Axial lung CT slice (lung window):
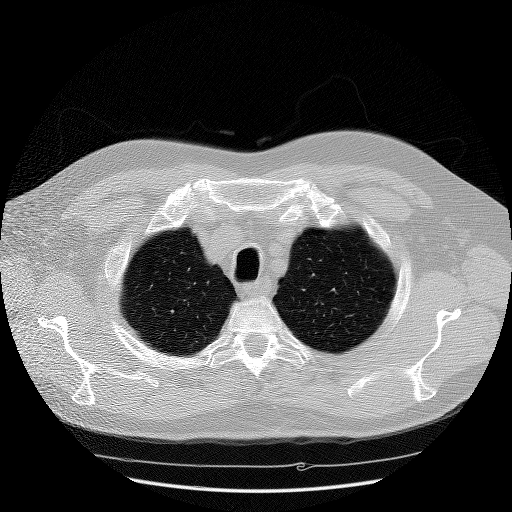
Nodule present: no